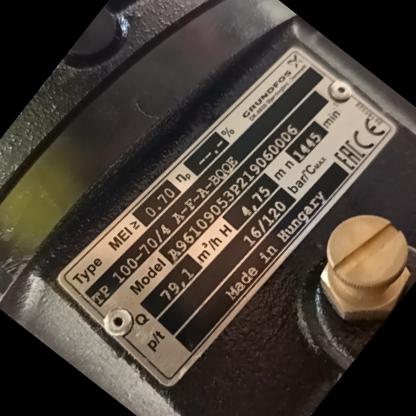
Klasa: tabliczka-znamionowa